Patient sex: M
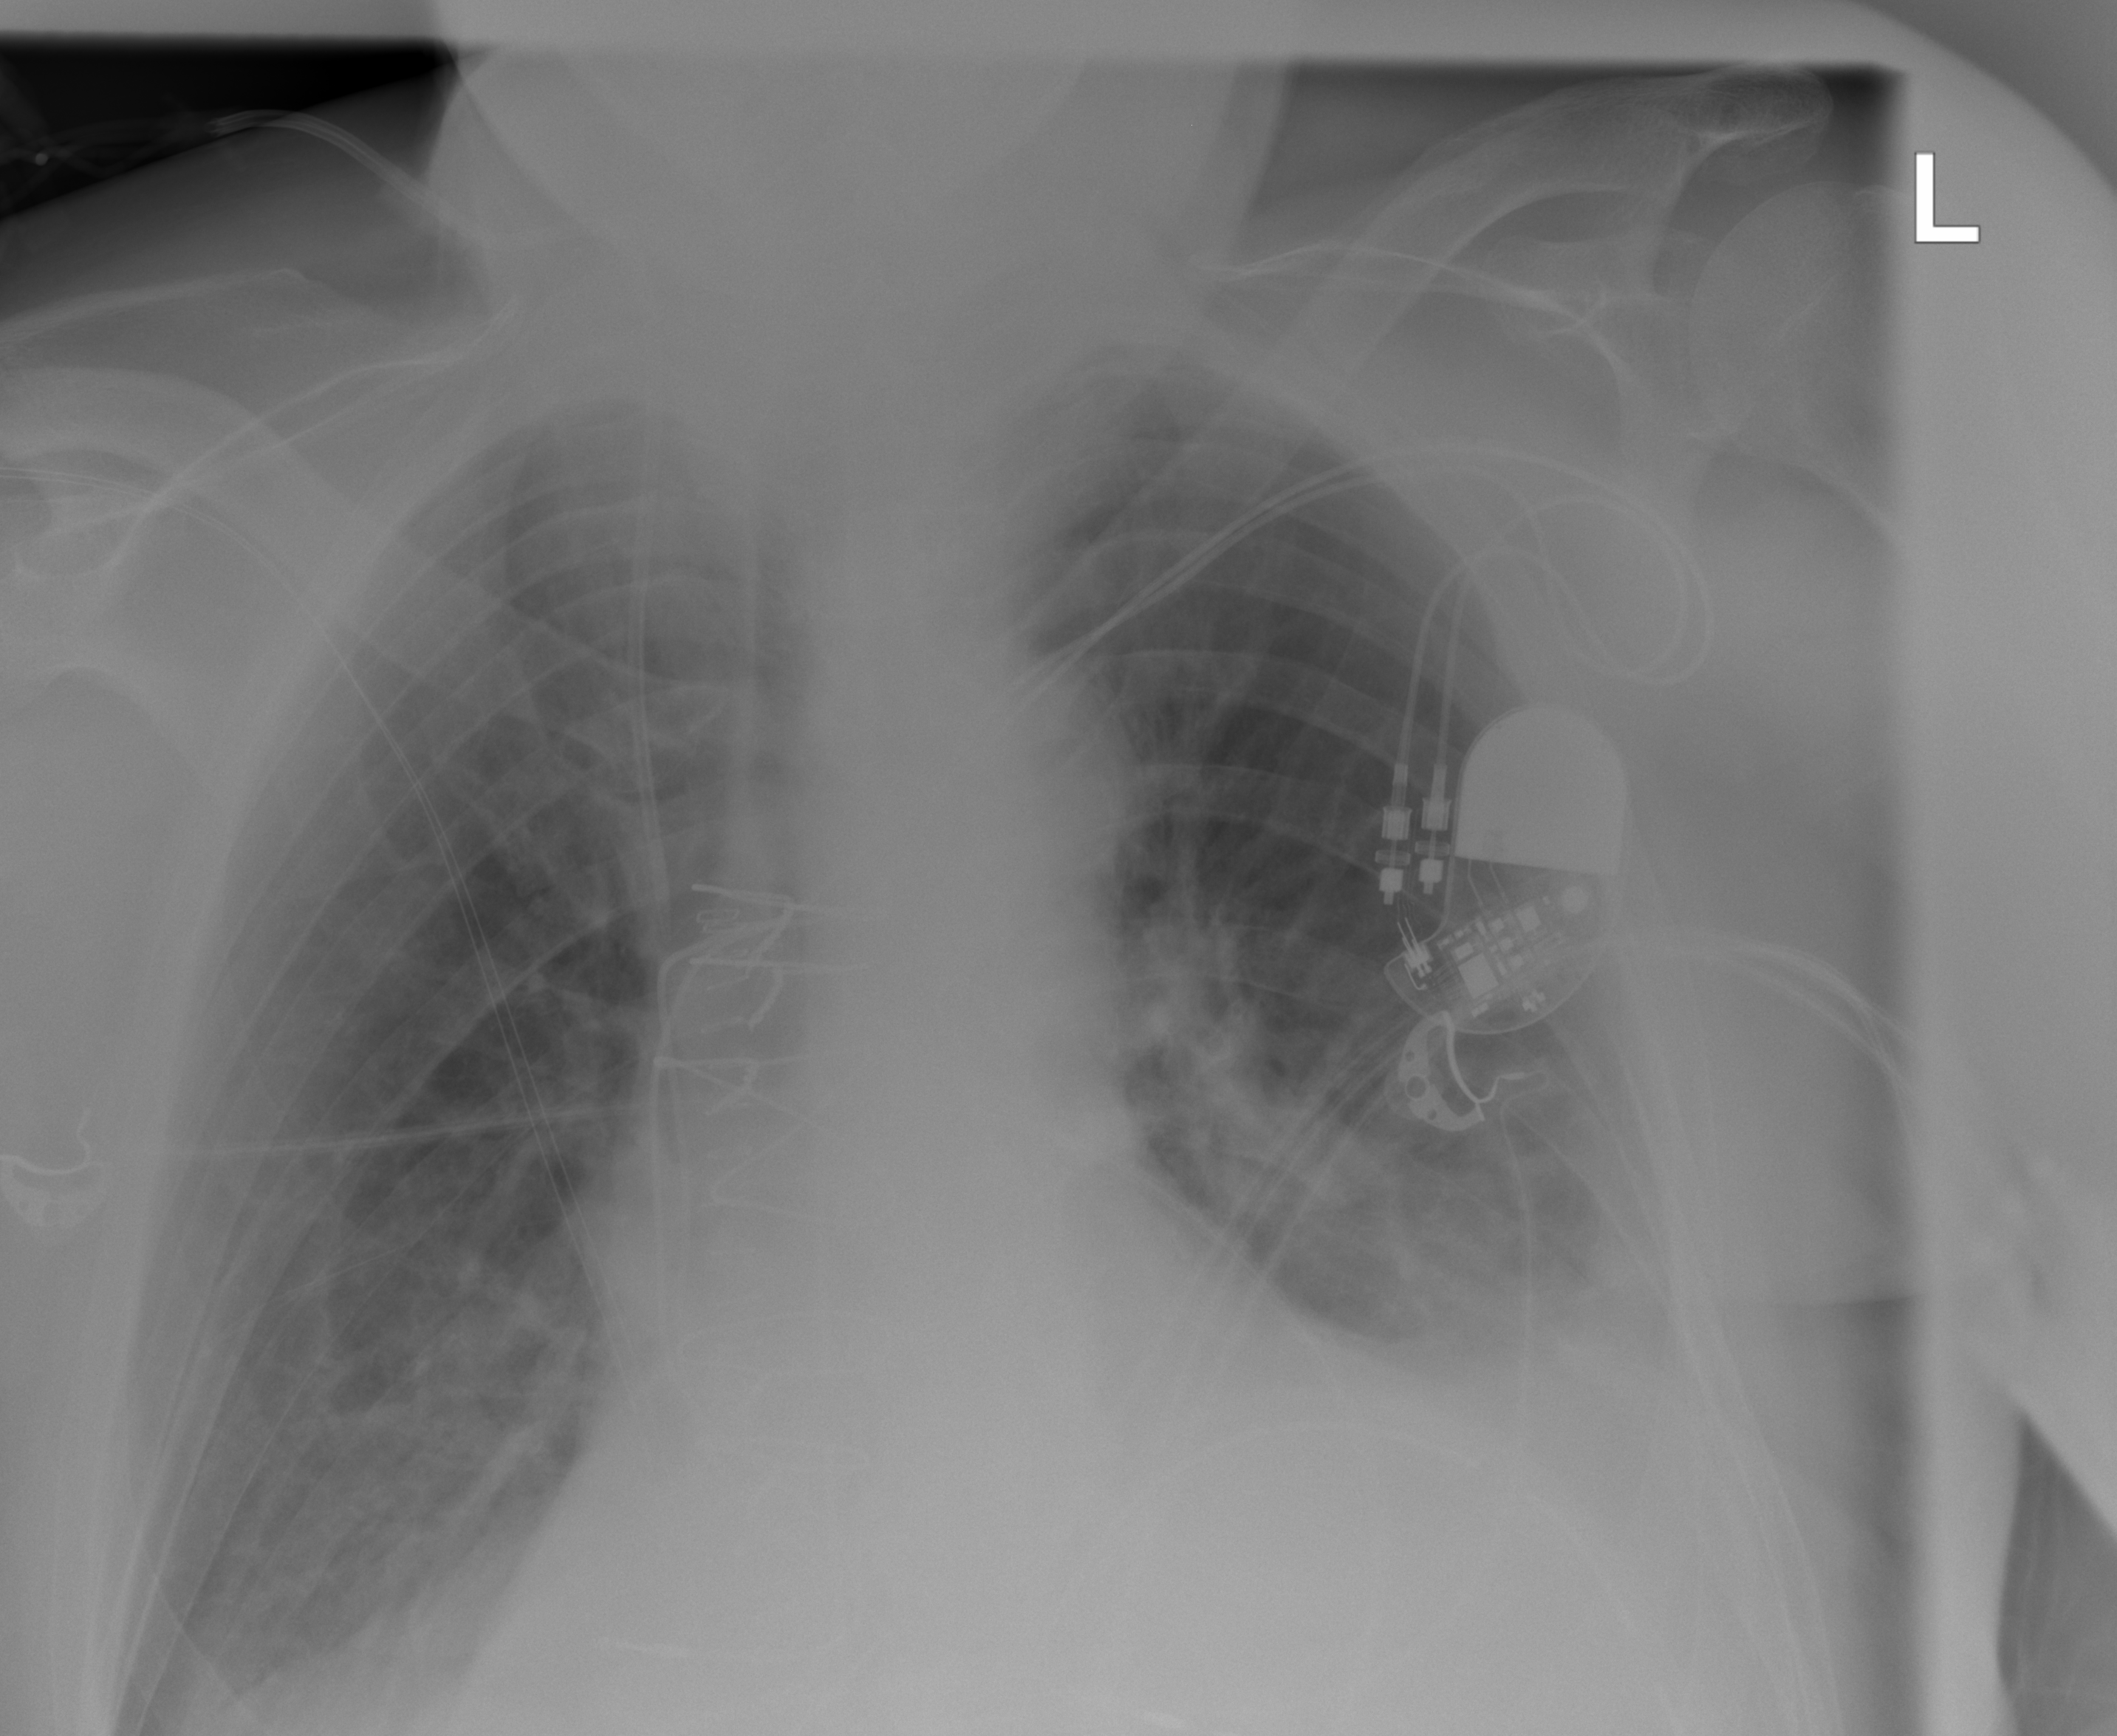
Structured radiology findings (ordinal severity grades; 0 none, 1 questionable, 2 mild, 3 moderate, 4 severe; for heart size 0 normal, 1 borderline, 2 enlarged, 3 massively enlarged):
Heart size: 2
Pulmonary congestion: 0
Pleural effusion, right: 1
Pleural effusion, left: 2
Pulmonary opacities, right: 1
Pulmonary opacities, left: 1
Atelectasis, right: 2
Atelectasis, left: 2